Question: For an application I need to send personalized invitation emails to end-users every hour. Those users email-addresses, and the rest of their information are in the database.
- 'Planned.IsPlannable''True''Planned.DateStart''Planned.DateEnd'- - -
There are at least to choose from: retrieving the appropriate data via a
1:) View something like:
'''
SELECT [Computer].ComputerName,
[User].UserEmail,
[Planned].DateAvailable,
[Planned].DatePlanned
FROM [Computer]
INNER JOIN
[Planned] ON [Computer.ComputerID] = [Planned.ComputerID]
INNER JOIN
[User] ON [Computer].UserID = [User].UserID
WHERE (DATEDIFF(dd, GETDATE(), [Planned.DateAvailable]) < 10)
AND Planned.IsPlannable = 1
'''
and , based on the results of this view, the appropriate messages of this application.

2:) in the view and return something like
'''
[EmailTo]
[Subject]
[Body]
'''
Then only iterate trough the results and create 'MailMessage' Objects from it
in both cases I get the messages like:
'''
foreach (vwGetInvitableComputer u in UserController.GetAllInvitableUsers())
{
// where the usercontroller wraps the Subsonic logic.
// the composition happens here
}
'''
Iterate trough that in the C# code and just compose the mailmessage from that preformatted data.
What scenario is performance and resources wise to choose?
There is indeed text manipulation in the database in option 2. However, this is replacing three strings in the messagbody to the CompterName, DateStart and DateEnd.Perhaps, SQL-views are smart enough to spread the performance for this, while the c# code does it "when requested"?
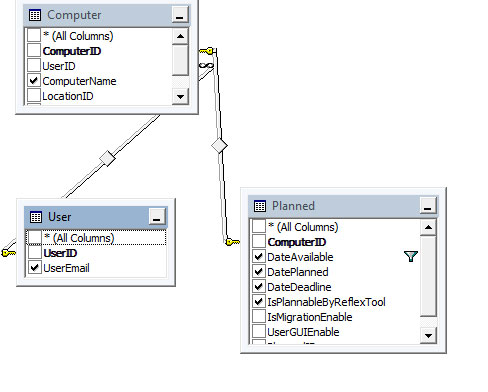
Answer: First consideration: Can you envision a time when changing the emails format will become necessary? If not then it probably doesn't matter.
Second consideration: Can you envision a time when the emails will require more manipulation than SQL is easily capable of delivering? If so then you definitely should choose C#.
Third consideration: How problematic would a redeploy be for the environment?
And finally an alternative option: Use C# for the message composition, but use a database or file based Template that can easily be updated.